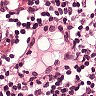
Metastatic tissue present: no